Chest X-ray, PA view. Patient: 23 years old, sex F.
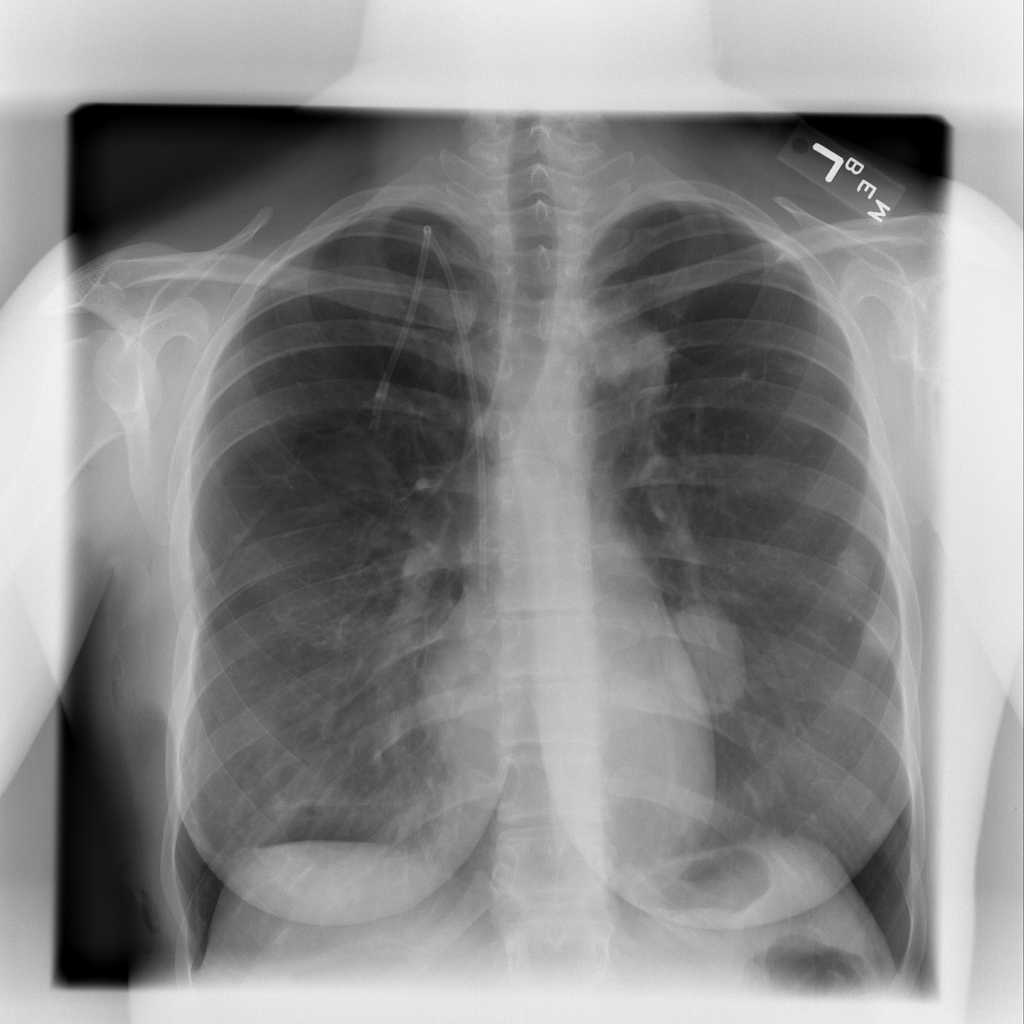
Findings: Pneumothorax